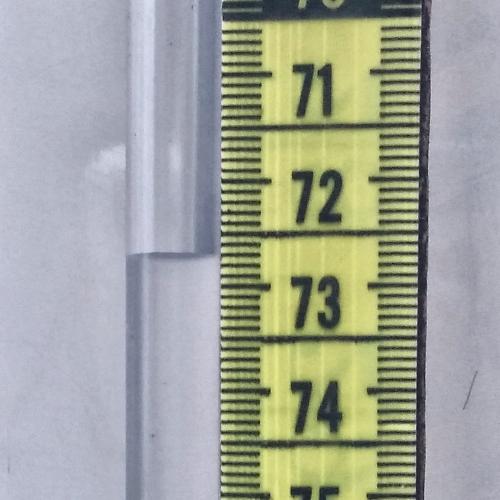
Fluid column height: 72.7 cm